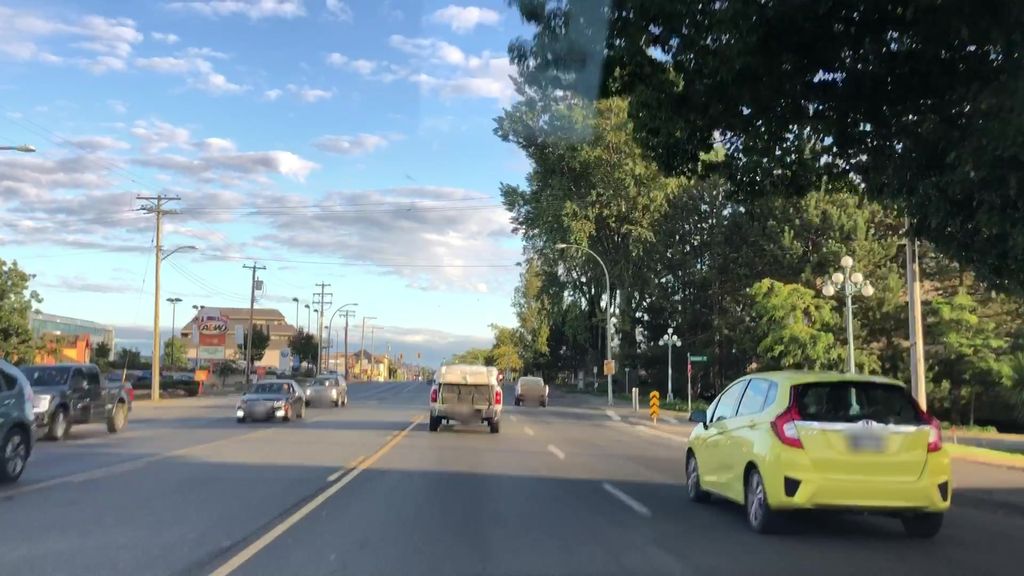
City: victoria